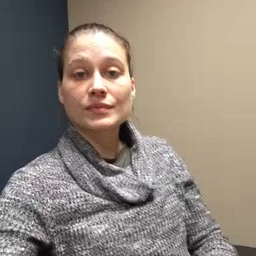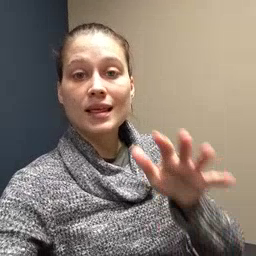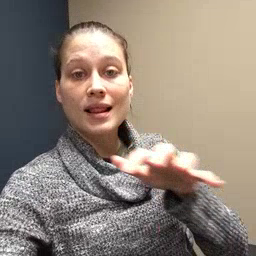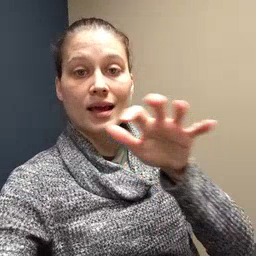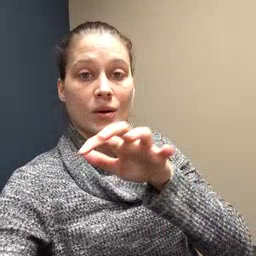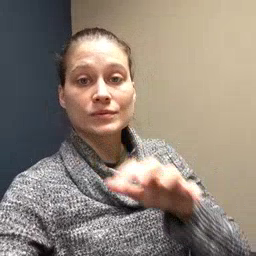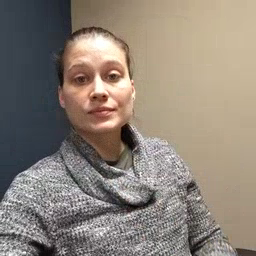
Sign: cloud